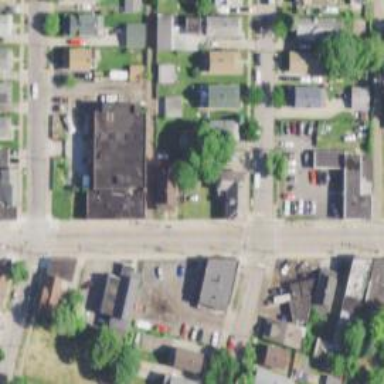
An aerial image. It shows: Alley classified as service road.